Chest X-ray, PA view. Patient: 60 years old, sex F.
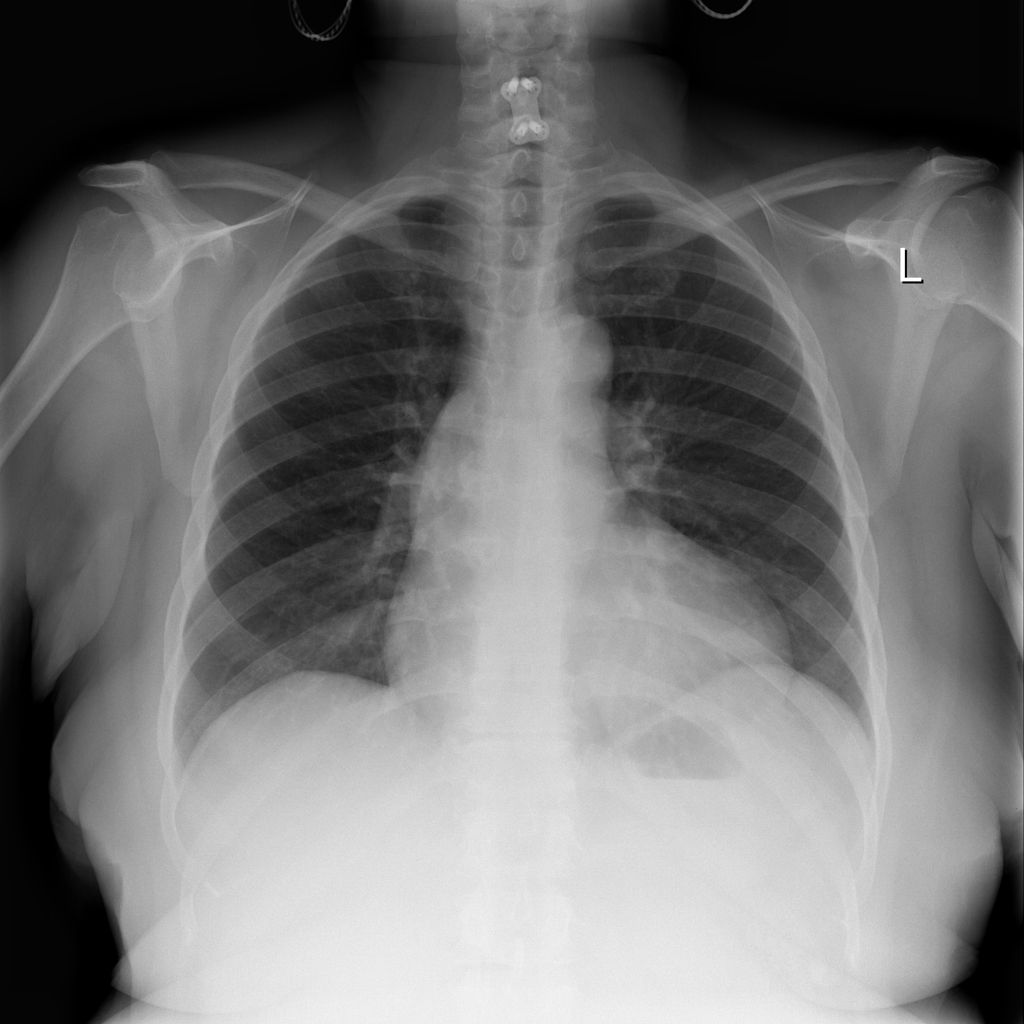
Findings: Cardiomegaly